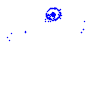
Particle: electron